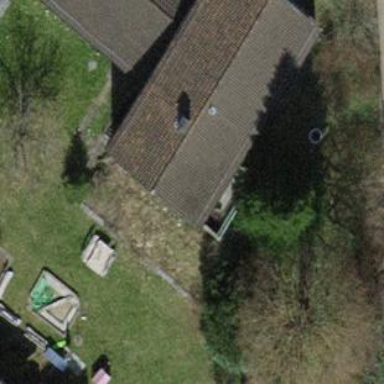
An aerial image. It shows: Building with gabled roof.